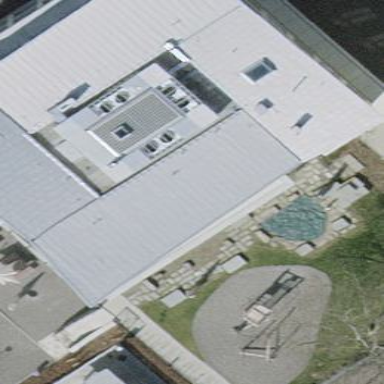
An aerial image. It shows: School building.